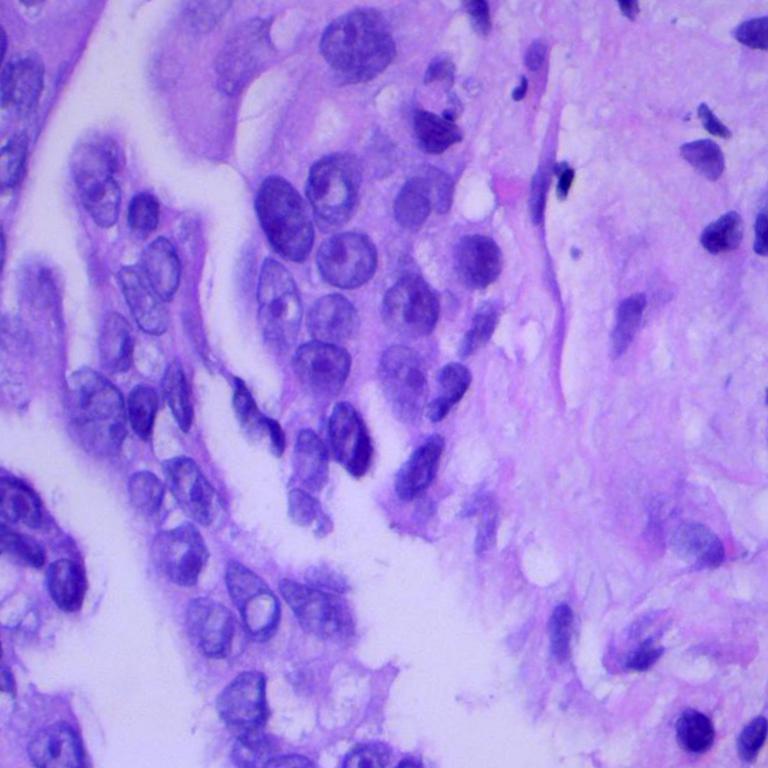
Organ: lung
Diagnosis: adenocarcinomas